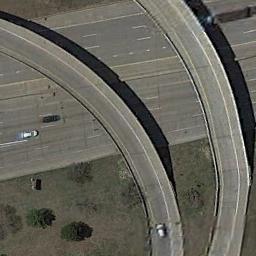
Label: overpass